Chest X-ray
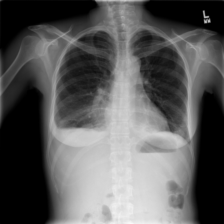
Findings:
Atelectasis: negative
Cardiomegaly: negative
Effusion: positive
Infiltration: positive
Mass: negative
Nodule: negative
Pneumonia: negative
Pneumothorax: negative
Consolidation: negative
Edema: negative
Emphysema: negative
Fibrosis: negative
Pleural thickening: negative
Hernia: negative